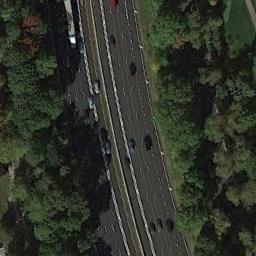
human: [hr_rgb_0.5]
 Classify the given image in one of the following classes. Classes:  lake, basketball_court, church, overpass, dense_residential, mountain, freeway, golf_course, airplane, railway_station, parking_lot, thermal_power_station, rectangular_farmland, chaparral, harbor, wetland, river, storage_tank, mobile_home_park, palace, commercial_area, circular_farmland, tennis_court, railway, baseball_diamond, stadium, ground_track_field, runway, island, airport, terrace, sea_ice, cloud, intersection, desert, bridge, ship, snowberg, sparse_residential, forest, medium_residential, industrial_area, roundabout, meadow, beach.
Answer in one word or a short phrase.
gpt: freeway